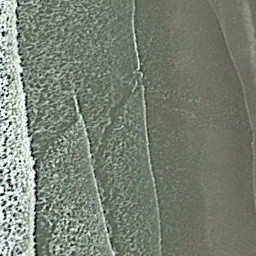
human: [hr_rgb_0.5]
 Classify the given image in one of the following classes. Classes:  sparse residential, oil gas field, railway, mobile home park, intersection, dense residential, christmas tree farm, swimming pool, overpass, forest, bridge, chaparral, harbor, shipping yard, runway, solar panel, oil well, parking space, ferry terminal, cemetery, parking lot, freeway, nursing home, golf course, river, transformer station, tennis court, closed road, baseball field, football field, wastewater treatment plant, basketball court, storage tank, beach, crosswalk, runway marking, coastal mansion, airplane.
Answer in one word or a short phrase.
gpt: beach